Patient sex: F
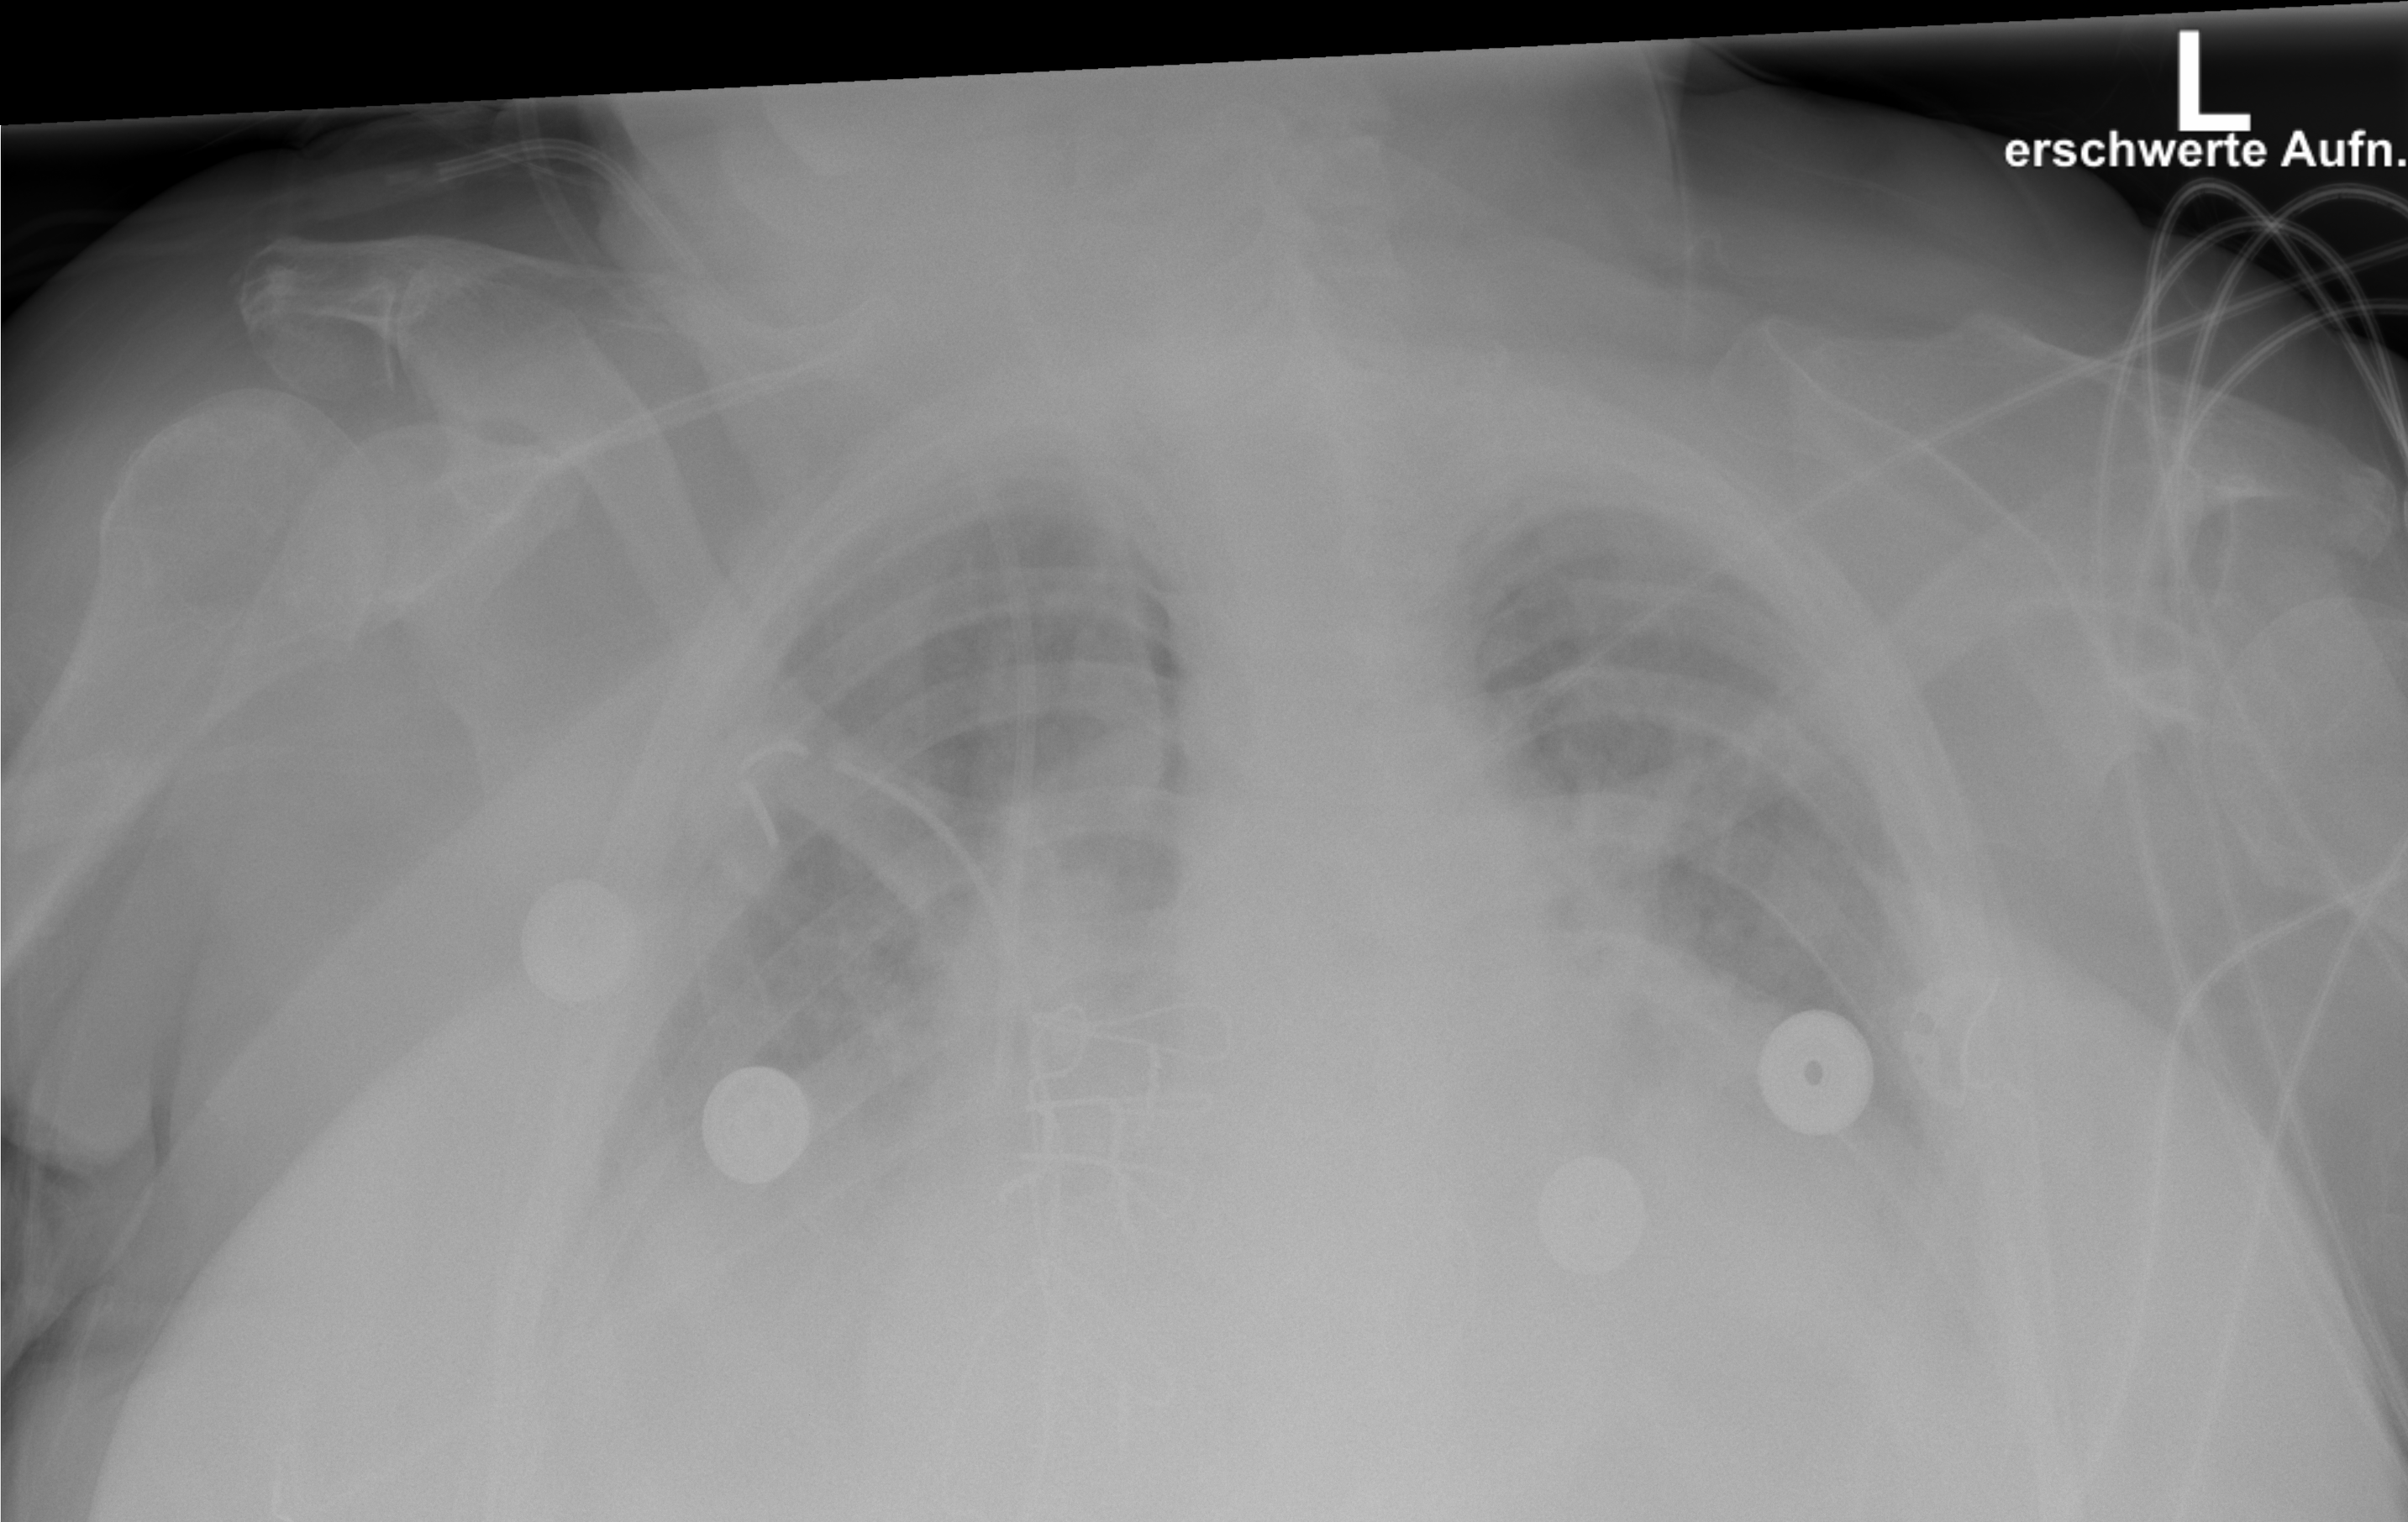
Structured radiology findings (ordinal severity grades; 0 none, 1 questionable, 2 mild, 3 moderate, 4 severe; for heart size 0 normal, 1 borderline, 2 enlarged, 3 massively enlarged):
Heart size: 2
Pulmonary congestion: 2
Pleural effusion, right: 3
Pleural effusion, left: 3
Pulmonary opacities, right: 1
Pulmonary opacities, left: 1
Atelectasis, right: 2
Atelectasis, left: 2